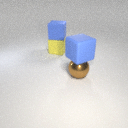
large yellow rubber cube below large blue rubber cube